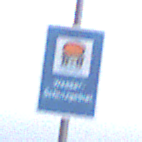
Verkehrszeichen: Wasserschutzgebiet
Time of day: SunriseSunset
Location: Outdoor (Suburban)
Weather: Clear
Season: NotSpecified
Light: Natural